Question: Hey guys I'm stuck right now with my clouds in the same position. I have one cloud where it's supposed to be but the other cloud is not where it's supposed to be and I can't get it to a position on the webpage where I want it. Instead of it right over my other cloud. I want the small cloud to be on the right side of the page. Can anyone please help me?

CSS
'''
@charset "utf-8";
/* CSS Document */
/*This is for the fresh farms and clouds image*/
body
{
background-image: url("Image/cloud.png"),url("Image/cloud.png"),
url("Image/FreshFarmsBG.jpg");
background-repeat: no-repeat;
background-size: 10%,20%, cover;
background-position: top right, top left, cover;
height: auto;
}
'''
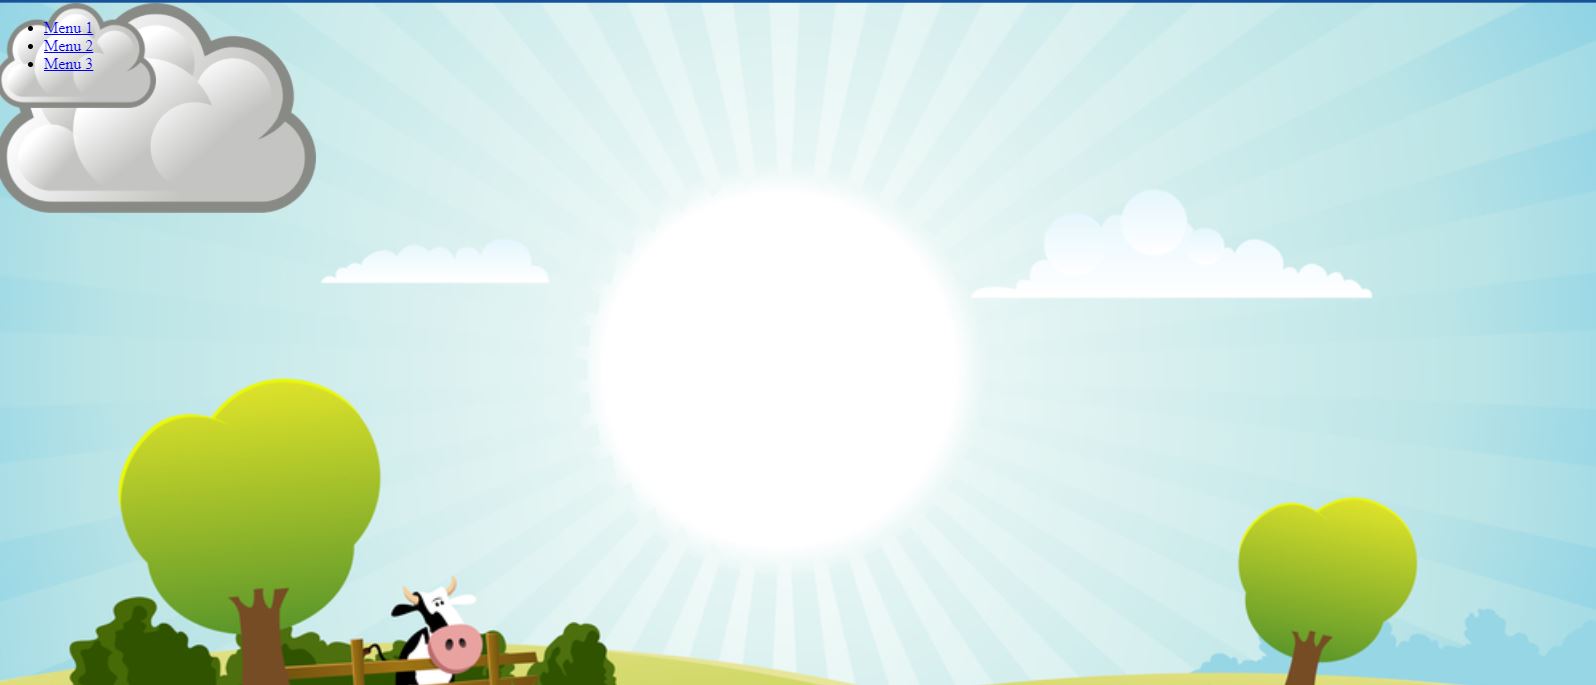
Answer: The background position values should have a hyphen between each value so it would be
'''
background-position: top-right, top-left, cover;
'''
EDIT:
What you can do is set the background to 1 image only
so it would be
'''
background-image:url("Image/FreshFarmsBG.jpg");
'''
then in the .html file you can add 2 new elements using the img tag, and use the
'''
float: left
'''
attribute on the first image, and..
'''
float: right
'''
on the second image in the css file, don't forget to give each image a separate class so you can define each one separately. For example:
'''
img .cloud1{
float: left
}
img .cloud1{
float: right
}
'''